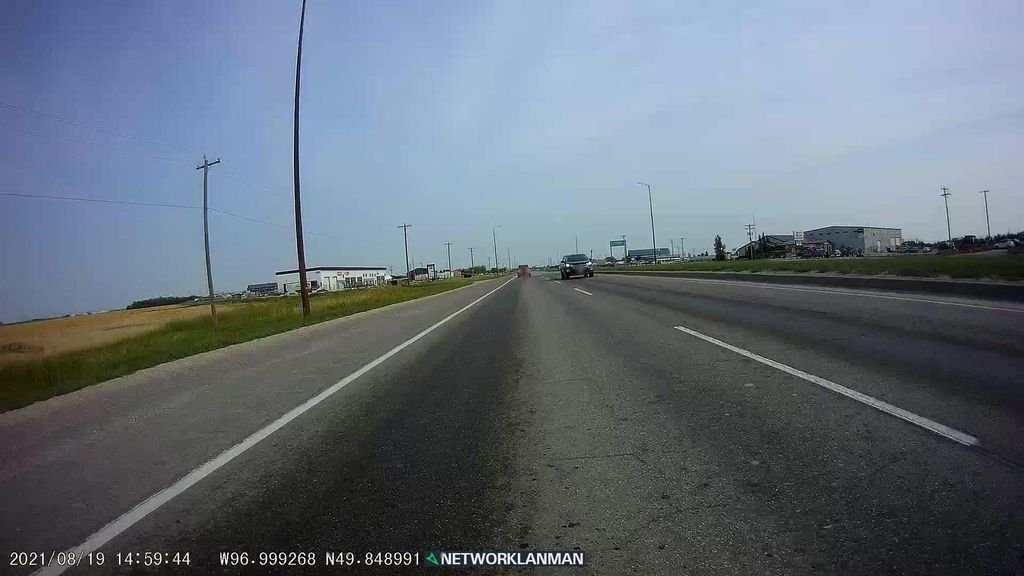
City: winnipeg